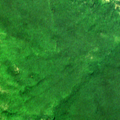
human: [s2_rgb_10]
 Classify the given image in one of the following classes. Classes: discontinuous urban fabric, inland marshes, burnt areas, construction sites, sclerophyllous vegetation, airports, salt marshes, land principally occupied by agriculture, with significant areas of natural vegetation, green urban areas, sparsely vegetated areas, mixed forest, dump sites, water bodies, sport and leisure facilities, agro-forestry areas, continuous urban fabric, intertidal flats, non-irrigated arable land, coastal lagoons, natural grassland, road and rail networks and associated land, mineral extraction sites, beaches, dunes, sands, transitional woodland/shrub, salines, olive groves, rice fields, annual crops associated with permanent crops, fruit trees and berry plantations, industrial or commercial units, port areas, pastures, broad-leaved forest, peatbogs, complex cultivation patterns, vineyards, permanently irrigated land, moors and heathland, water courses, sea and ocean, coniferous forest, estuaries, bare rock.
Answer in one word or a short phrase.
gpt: complex cultivation patterns, broad-leaved forest, transitional woodland/shrub